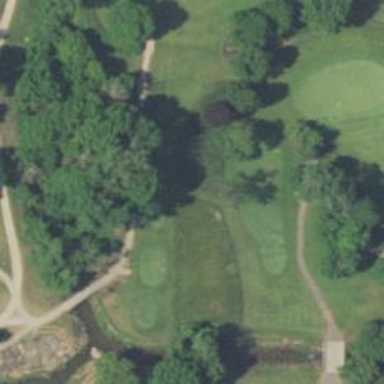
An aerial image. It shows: Path designated for golf carts.